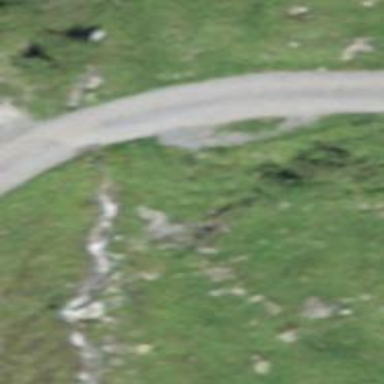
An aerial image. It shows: Culvert tunnel.